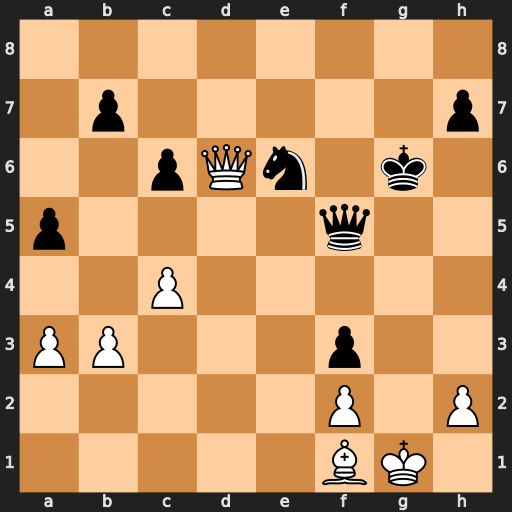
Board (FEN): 8/1p5p/2pQn1k1/p4q2/2P5/PP3p2/5P1P/5BK1
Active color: w
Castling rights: -
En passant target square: -
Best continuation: Bd3 Kf6 Bxf5